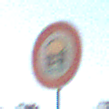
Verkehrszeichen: VerbotFahrzeugeWassergefaehrdenderLadung
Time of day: SunriseSunset
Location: Outdoor (Nature)
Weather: Clear
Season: NotSpecified
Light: Natural